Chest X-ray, PA view. Patient: 47 years old, sex F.
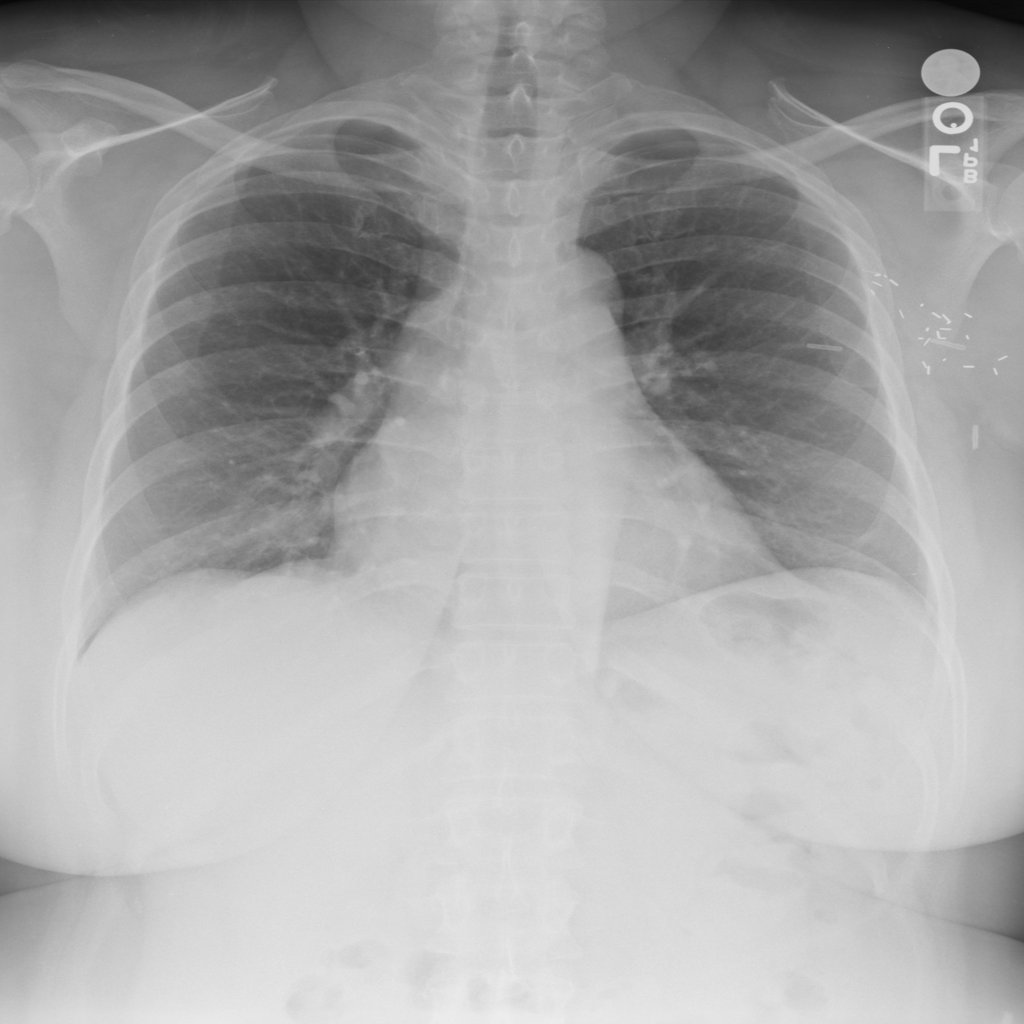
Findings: No Finding